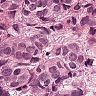
Metastatic tissue present: yes